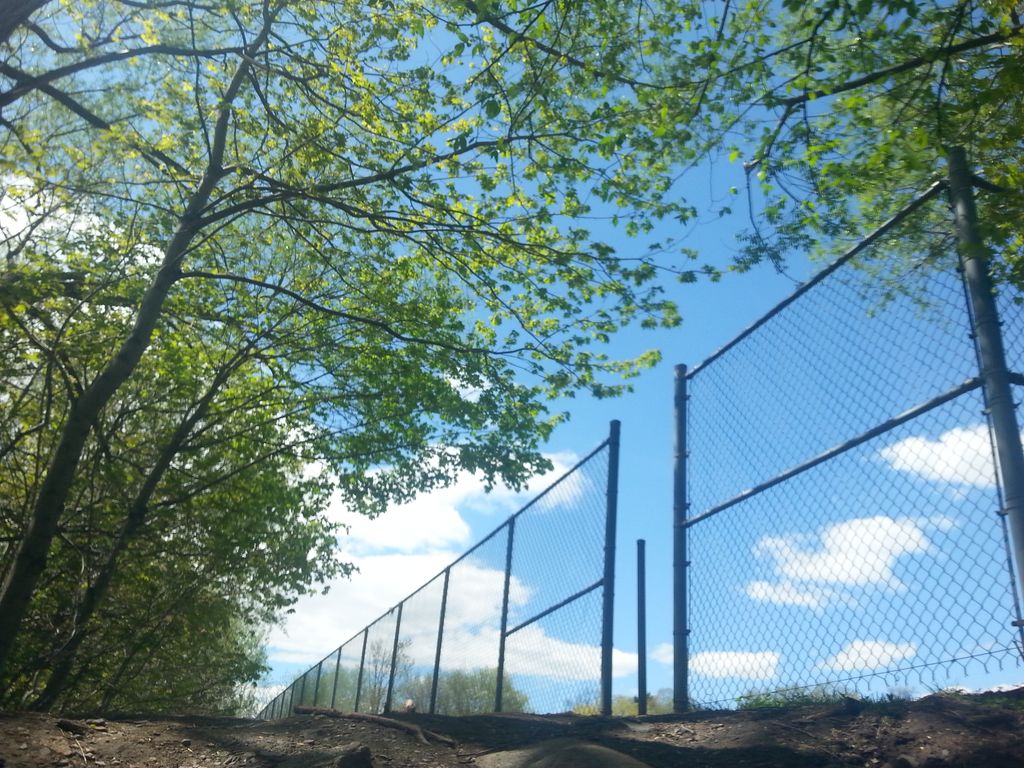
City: quebec_city